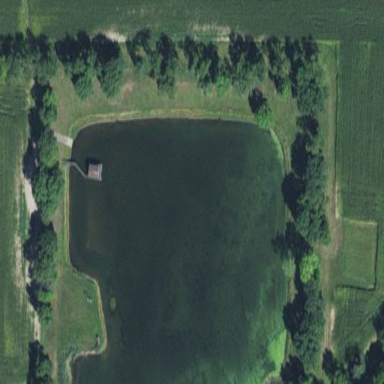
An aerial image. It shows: Pond with natural water.